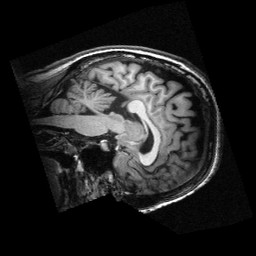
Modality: T1w
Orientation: sagittal
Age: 35
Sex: female